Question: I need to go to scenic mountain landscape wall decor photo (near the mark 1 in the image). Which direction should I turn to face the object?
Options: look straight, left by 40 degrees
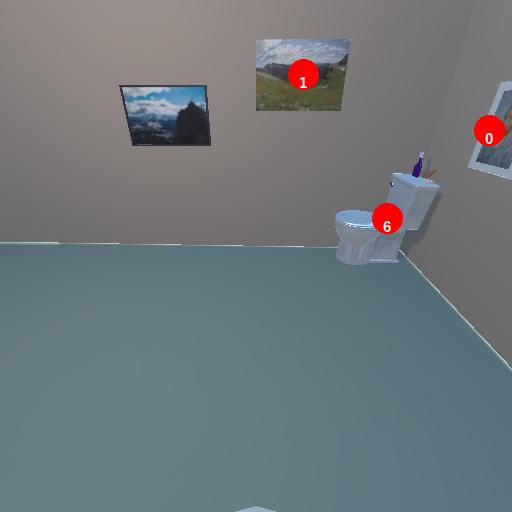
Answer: look straight